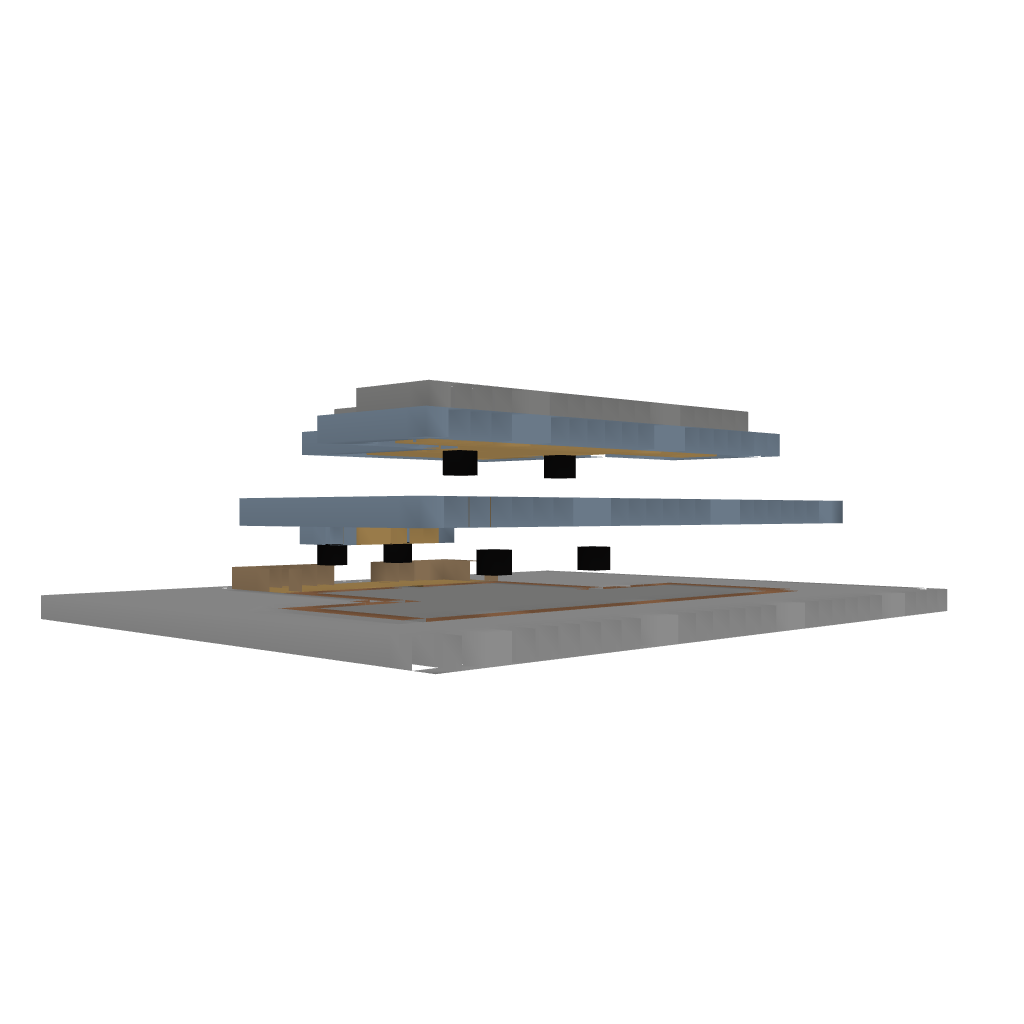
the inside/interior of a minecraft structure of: Medieval House